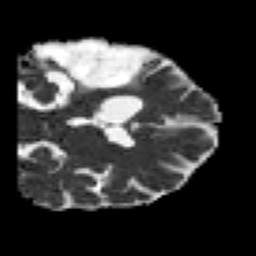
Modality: MD
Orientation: coronal
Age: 54
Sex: male
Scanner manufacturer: siemens
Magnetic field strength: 3 T
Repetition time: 7.3 s
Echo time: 0.087 s